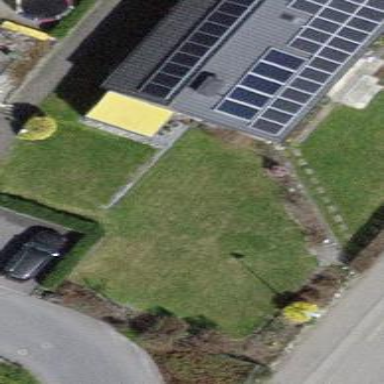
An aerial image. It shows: Solar power generator utilizing photovoltaic technology with solar photovoltaic panels.